Question: I'm new to blackberry and I've a question, I've 3 listfields in a row like
[--------One--------][--Two--][--Three--]
but when I scroll single one, every one scrolls!, how do I restrict scroll of others when focused one is scrolling?
'''
// ListFields
HorizontalFieldManager hfmMain = new HorizontalFieldManager();
HorizontalFieldManager hfmFist = new HorizontalFieldManager(FIELD_LEFT);
hfmFist.add(myListView);
HorizontalFieldManager hfmSecond = new HorizontalFieldManager();
hfmSecond.add(hizabListView);
HorizontalFieldManager hfmThird = new HorizontalFieldManager();
hfmThird.add(paraListView);
hfmMain.add(hfmFist);
hfmMain.add(hfmSecond);
hfmMain.add(hfmThird);
add(hfmMain);
'''

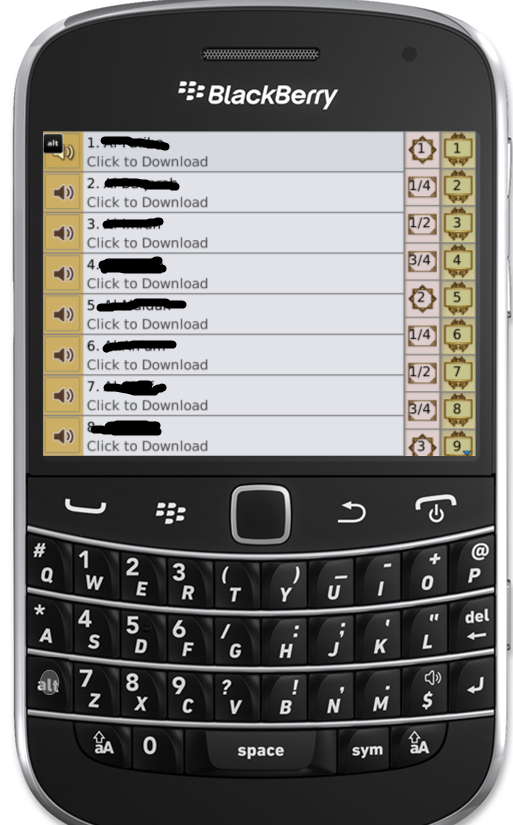
Answer: The key is that you need to disable vertical scrolling for the 'Screen' that contains all these managers and fields.
you can create one horizontal field manager. And then, three vertical field managers. Put each list in its own vertical field manager, and then all three vertical field managers go into the horizontal field manager.
Here's a simple prototype that I tested:
'''
public class ListFocusScreen extends MainScreen implements ListFieldCallback {
private ObjectListField list1;
private ListField list2;
private ListField list3;
private Bitmap icon2; // for list 2 cell background
private Bitmap icon3; // for list 3 cell background
public ListFocusScreen() {
// Do NOT allow vertical scrolling at the Screen level!!
super(MainScreen.NO_VERTICAL_SCROLL | MainScreen.NO_VERTICAL_SCROLLBAR);
// A container for the "row" of three side-by-side lists
HorizontalFieldManager hfm = new HorizontalFieldManager(Field.USE_ALL_WIDTH);
// Do create a vertical field manager for each list, that scrolls
VerticalFieldManager vfm1 = new VerticalFieldManager(Manager.VERTICAL_SCROLL | Manager.VERTICAL_SCROLLBAR) {
protected void sublayout(int maxWidth, int maxHeight) {
super.sublayout(2 * Display.getWidth() / 3, maxHeight); // 2/3 width
}
};
VerticalFieldManager vfm2 = new VerticalFieldManager(Manager.VERTICAL_SCROLL | Manager.VERTICAL_SCROLLBAR) {
protected void sublayout(int maxWidth, int maxHeight) {
super.sublayout(Display.getWidth() / 6, maxHeight); // 1/6 width
}
};
VerticalFieldManager vfm3 = new VerticalFieldManager(Manager.VERTICAL_SCROLL | Manager.VERTICAL_SCROLLBAR) {
protected void sublayout(int maxWidth, int maxHeight) {
super.sublayout(Display.getWidth() / 6, maxHeight); // 1/6 width
}
};
Object[] listData1 = new Object[24];
for (int i = 0; i < listData1.length; i++) {
// generate fake data for list1
listData1[i] = String.valueOf(i) + ". Click to Download";
}
list1 = new ObjectListField();
list1.set(listData1);
list2 = new ListField();
list2.setCallback(this);
icon2 = Bitmap.getBitmapResource("octagon.png");
list2.setSize(15);
list3 = new ListField();
list3.setCallback(this);
icon3 = Bitmap.getBitmapResource("frame.png");
list3.setSize(15);
vfm1.add(list1);
vfm2.add(list2);
vfm3.add(list3);
hfm.add(vfm1);
hfm.add(vfm2);
hfm.add(vfm3);
add(hfm);
}
public void drawListRow(ListField listField, Graphics graphics, int index,
int y, int width) {
// this same method will be used for custom drawing of both lists 2 and 3
final int PAD = 4;
String text = (String)get(listField, index);
if (listField == list2) {
graphics.drawBitmap(0, y, width, width, icon2, 0, 0);
graphics.drawText(text, PAD, y + PAD);
} else if (listField == list3) {
graphics.drawBitmap(0, y, width, width, icon3, 0, 0);
graphics.drawText(text, PAD, y + PAD);
}
}
public Object get(ListField listField, int index) {
// TODO: normally, get this value from a vector of actual
// data for each list
return String.valueOf(index);
}
public int getPreferredWidth(ListField listField) {
return Display.getWidth() / 6;
}
public int indexOfList(ListField listField, String prefix, int start) {
return -1; // no search support
}
}
'''
## Results

As you can see, I was able to get each list scrolling vertically, .